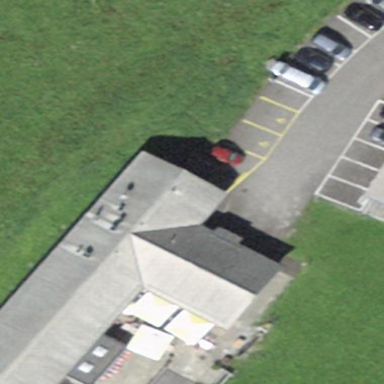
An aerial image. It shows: Restaurant in building.